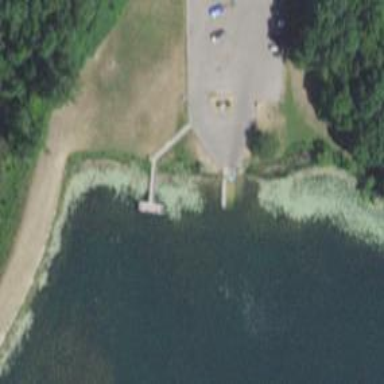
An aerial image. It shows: Slipway on leisure land.